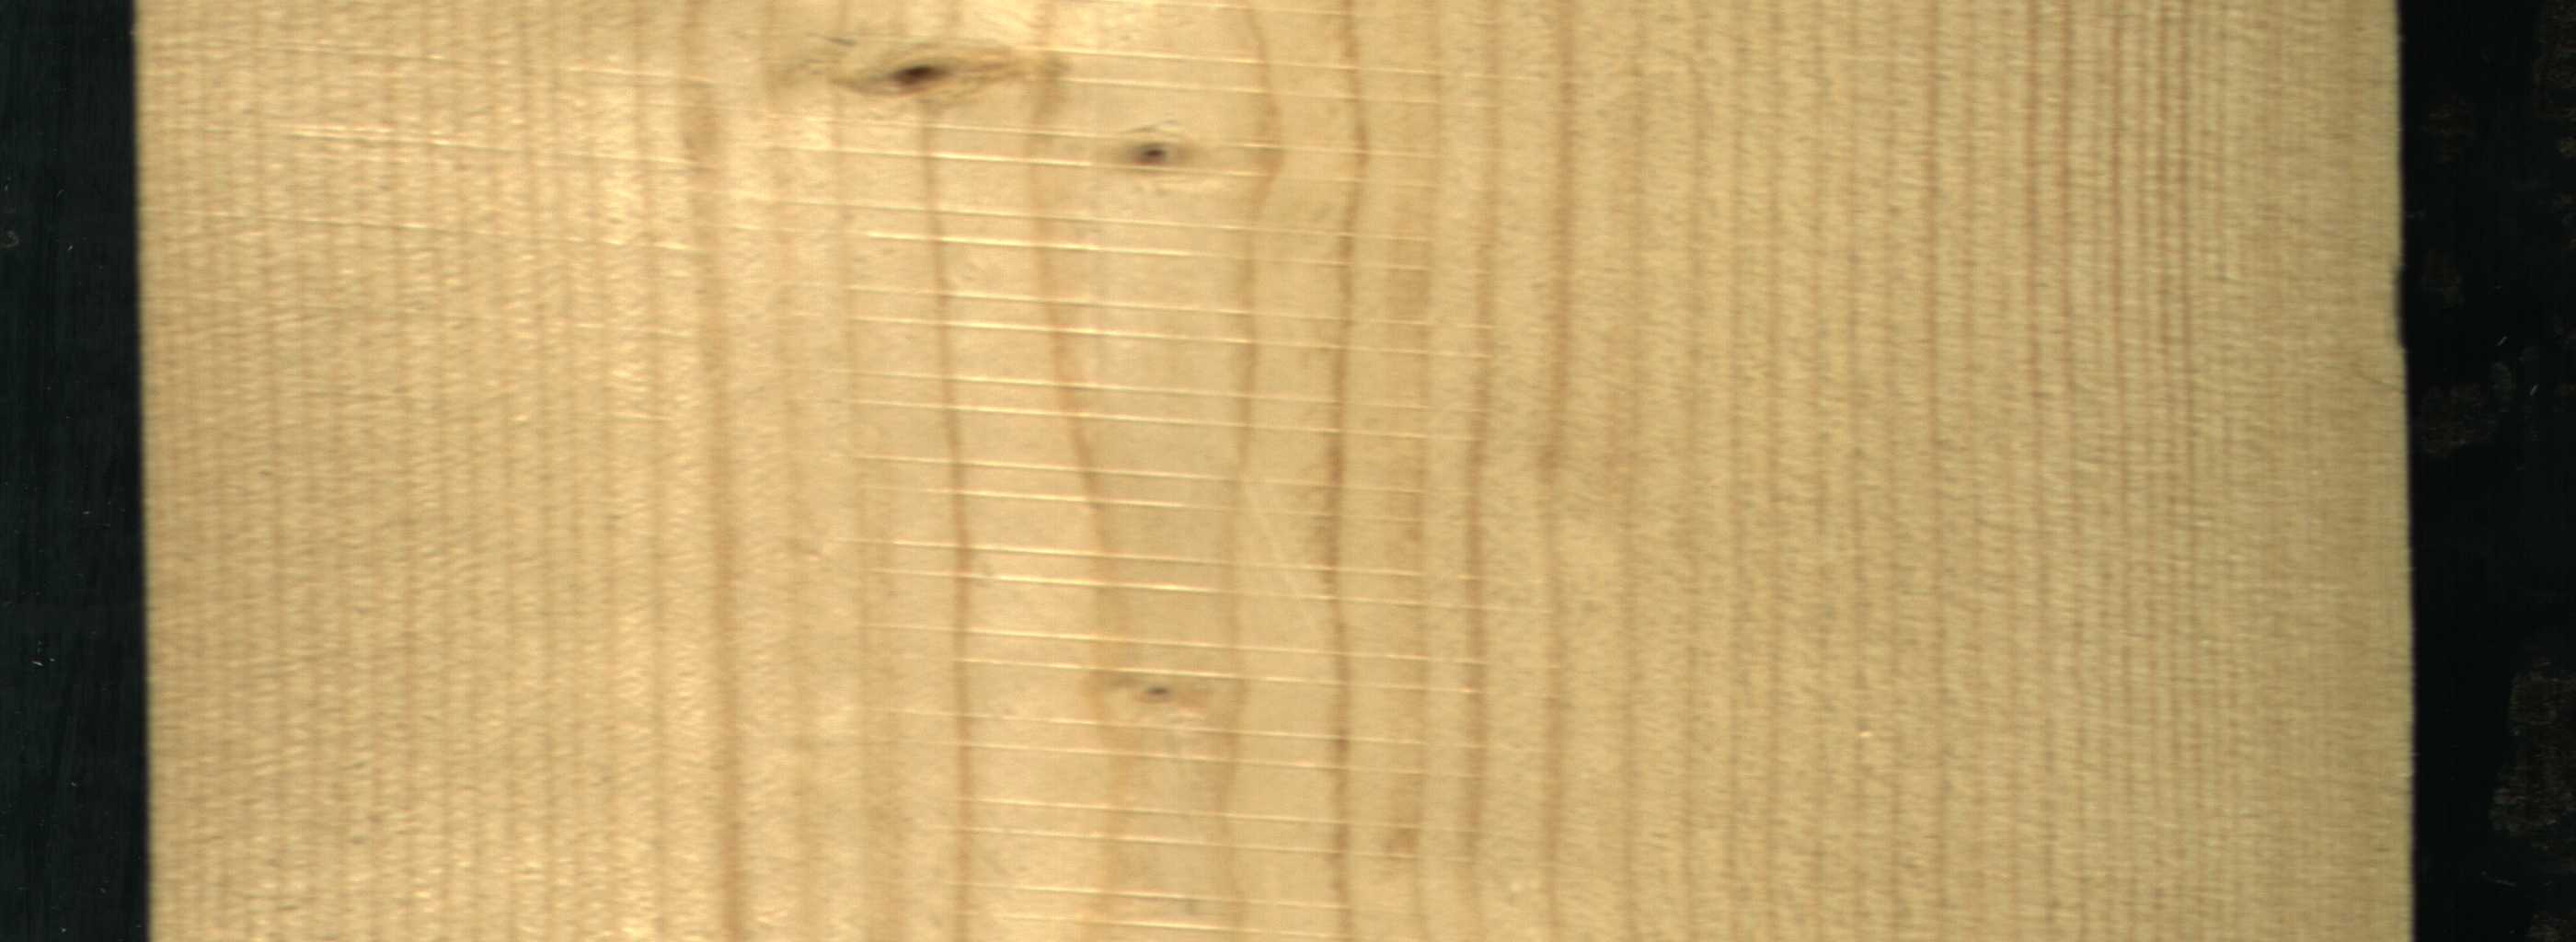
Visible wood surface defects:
Live_Knot
Live_Knot